Question: I have 3 tables with many-to-many relations. User, Compurets and the third table is User_Comp that connects others. One User can have several computers assigned through to him. So there are several entities of User in table there.
Here is my table:

For getting all users this method gives correct data.
'''
public List<User> getAllUsers() {
Session session = HibernateUtil.openSession();
return session.createQuery("from User").list();
}
'''
But when I use method with Criteria such as:
'''
public List<User> getAllUsers() {
return currentSession().createCriteria(User.class).list();
'''
it returns several same records as shown at the picture. As I could understand it uses table User_Comp, because
iterator returns:
'''
User {Id= '1', login= 'user1', password= '1', name= 'userOne'...
User {Id= '2', login= 'user2', password= '2', name= 'userTwo'...
User {Id= '3', login= 'user3', password= '3', name= 'userThree'...
User {Id= '3', login= 'user3', password= '3', name= 'userThree'...
User {Id= '3', login= 'user3', password= '3', name= 'userThree'...
User {Id= '3', login= 'user3', password= '3', name= 'userThree'...
User {Id= '4', login= 'user4', password= '4', name= 'userFour'...
User {Id= '5', login= 'user5', password= '5', name= 'userFive'...
'''
Question: what I have to do in order to get data from table Users or get unique record for each User?
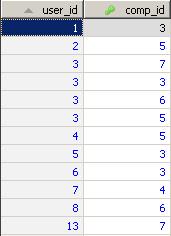
Answer: I guess the user>computer relation is not set as lazy so it loads up all the computer in a outer join to populate the getComputers from the user
you can use
'''
criteria.setResultTransformer(Criteria.DISTINCT_ROOT_ENTITY);
'''
to only iterate trough each entity once